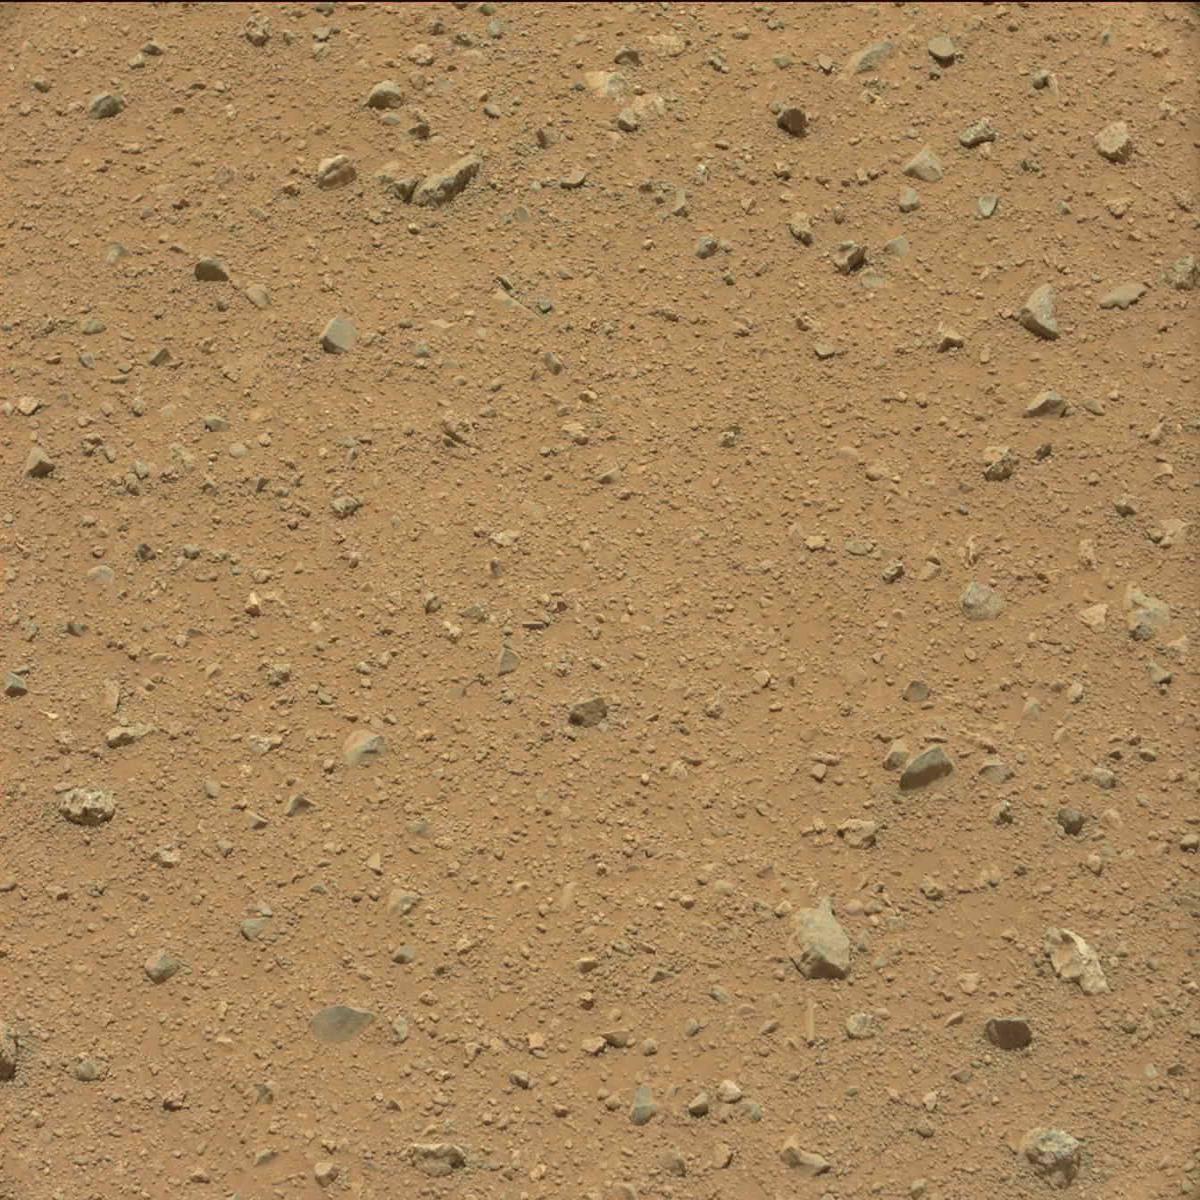
Terrain classes present: Bedrock, Rock, Sand / Soil